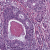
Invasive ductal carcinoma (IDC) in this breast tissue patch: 1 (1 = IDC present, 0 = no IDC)